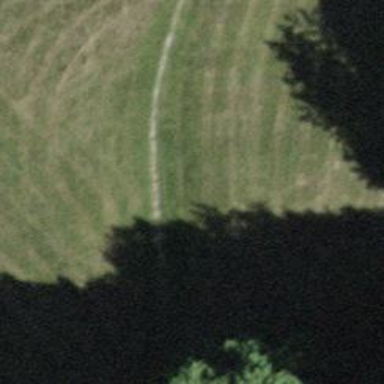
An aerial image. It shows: Dirt steps on the pathway.